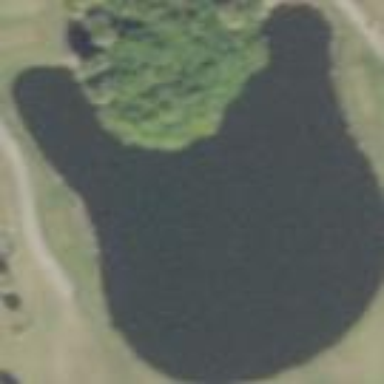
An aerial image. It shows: Pond with natural water.